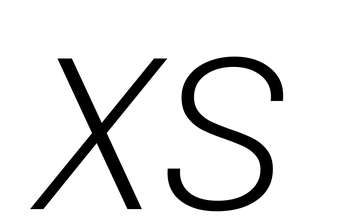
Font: Poppins-ExtraLightItalic